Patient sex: M
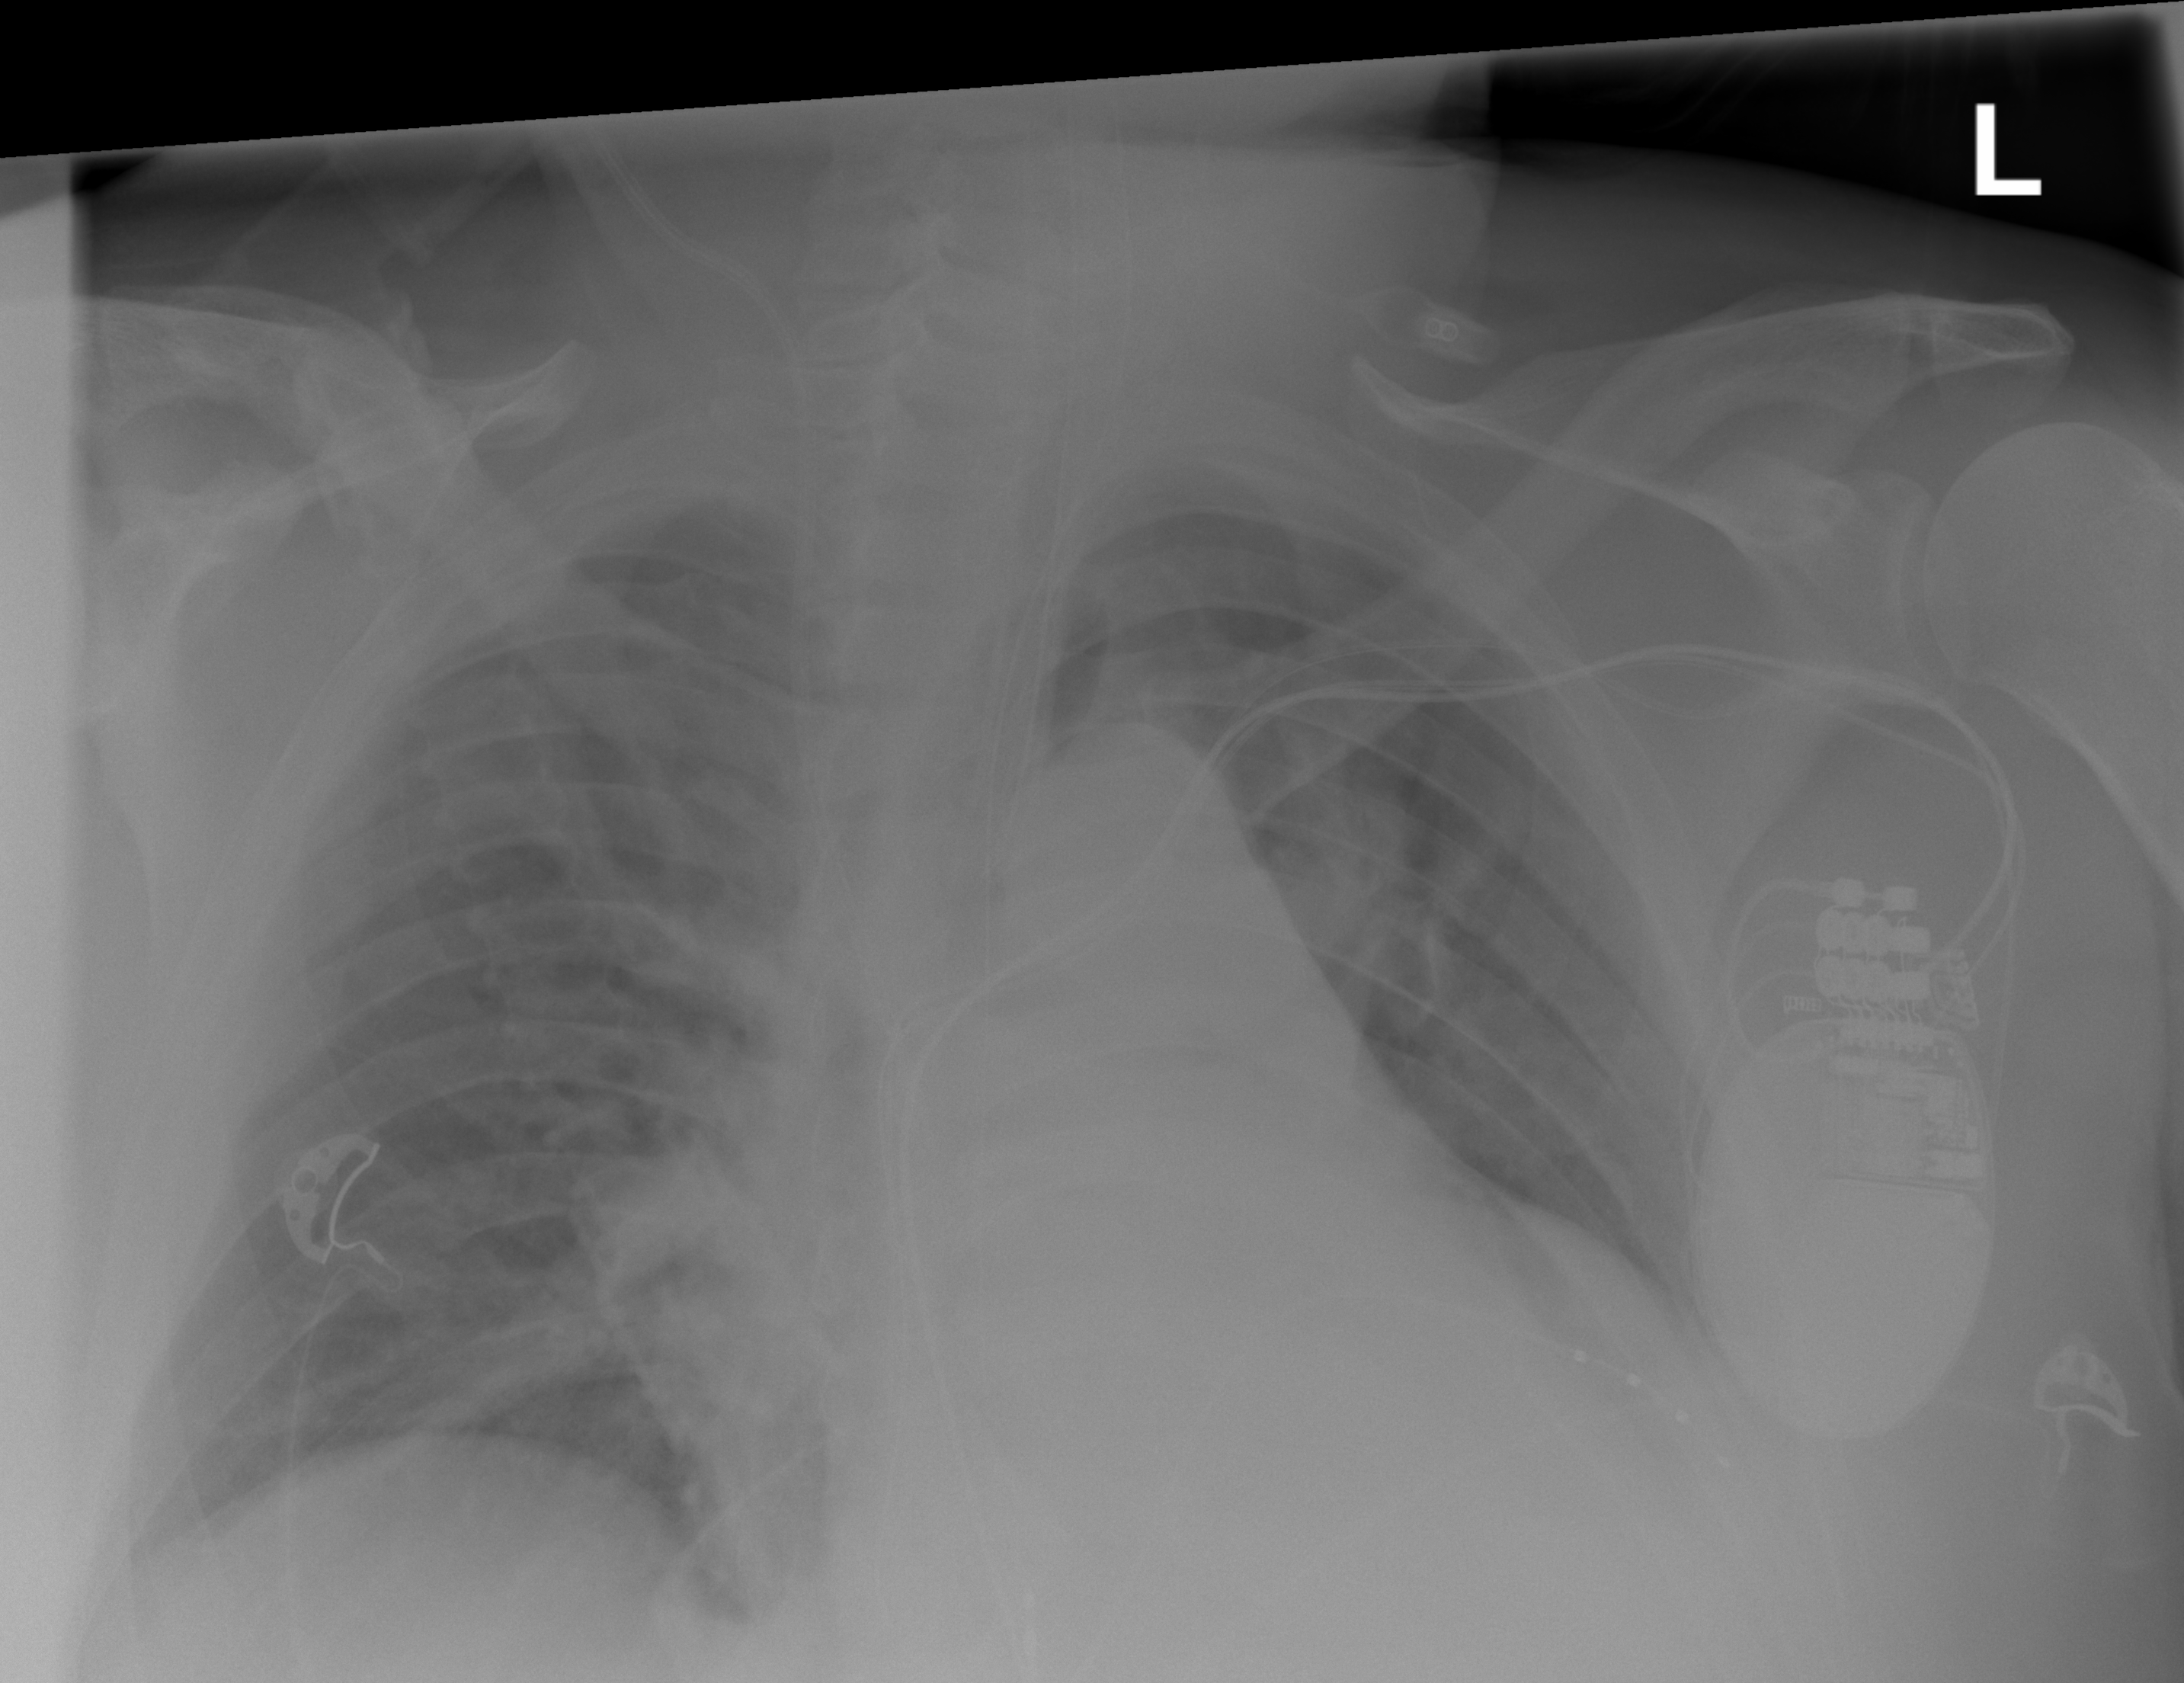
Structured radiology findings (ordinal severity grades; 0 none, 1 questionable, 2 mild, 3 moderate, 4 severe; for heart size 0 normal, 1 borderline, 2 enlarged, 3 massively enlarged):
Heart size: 2
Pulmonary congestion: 2
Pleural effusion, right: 0
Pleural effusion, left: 2
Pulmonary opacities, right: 0
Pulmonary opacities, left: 0
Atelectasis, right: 0
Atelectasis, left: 2